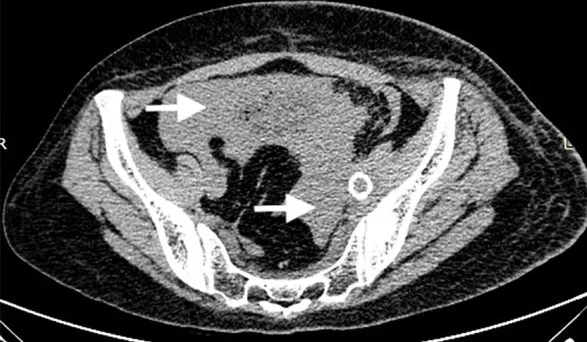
Three days after the procedure, a CT scan revealed retroperitoneal hematoma and blood and fluid accumulation in the abdominopelvic cavity. (white arrow).
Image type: radiology (ct)